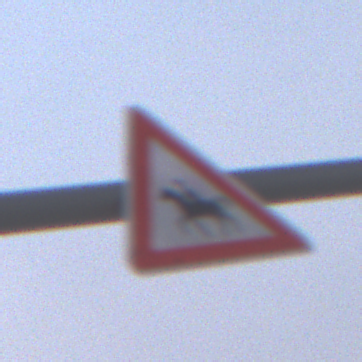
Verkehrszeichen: ReiterRechts
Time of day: SunriseSunset
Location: Outdoor (Beach)
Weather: Overcast
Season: NotSpecified
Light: Natural